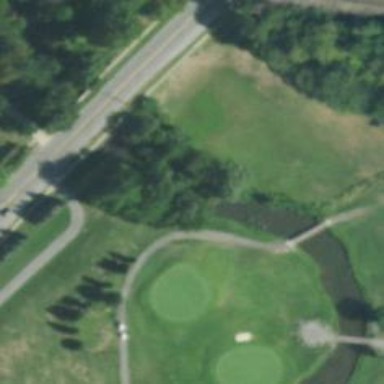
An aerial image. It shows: Footway that resembles golf path.